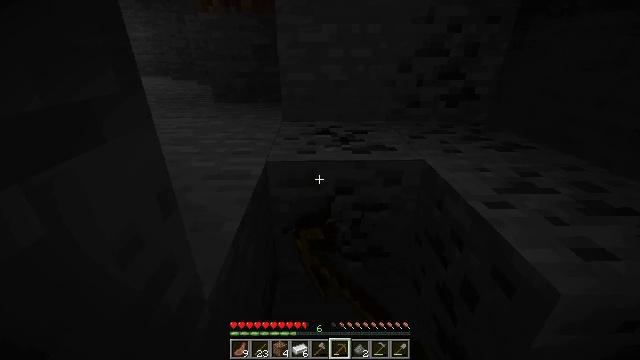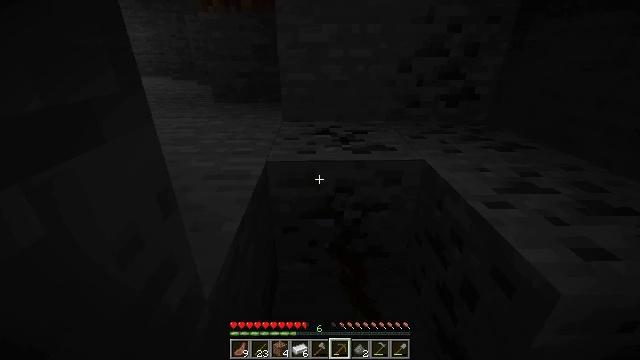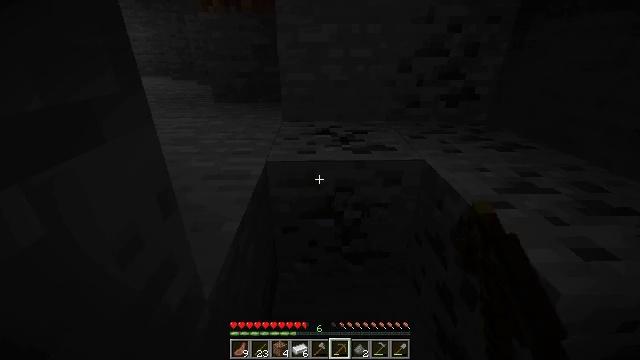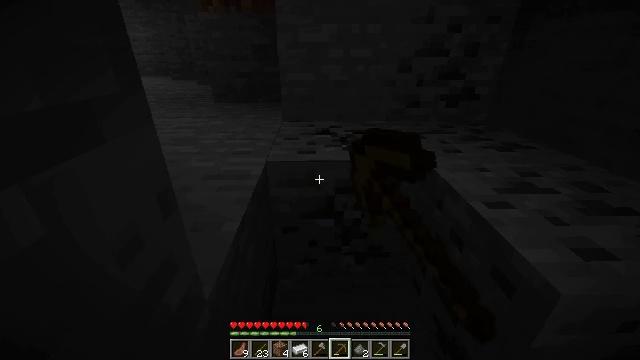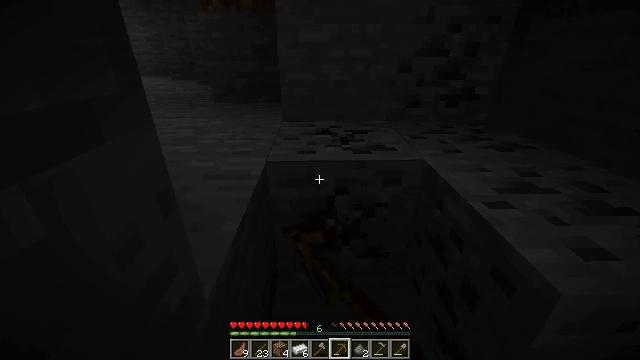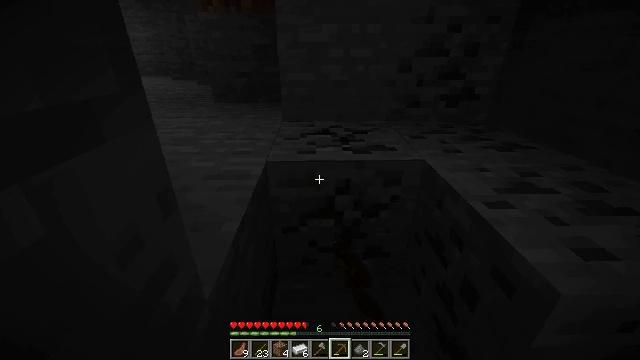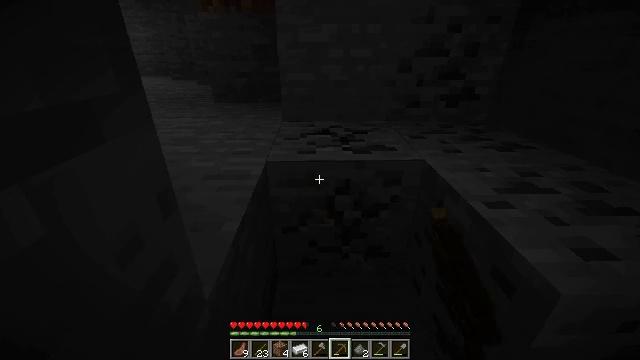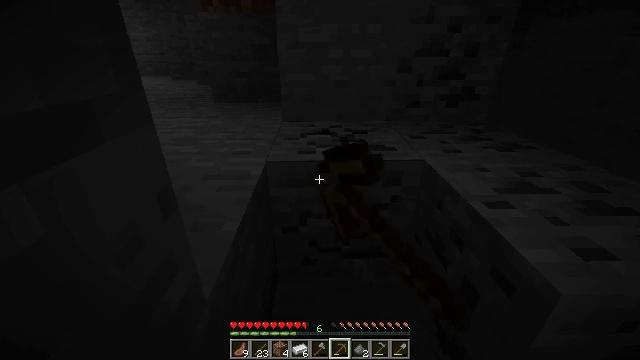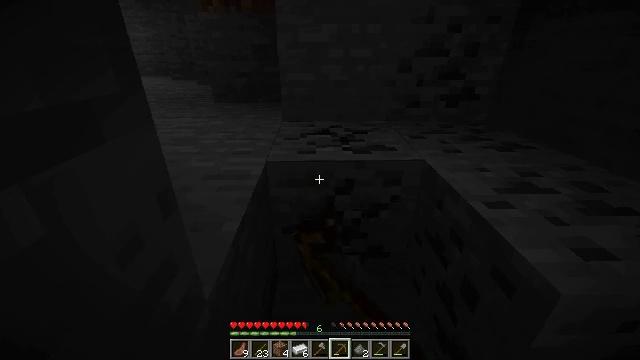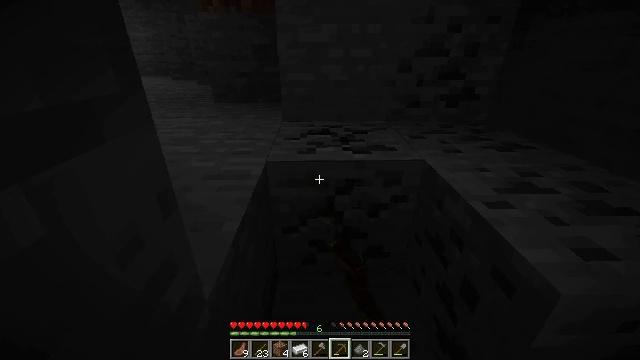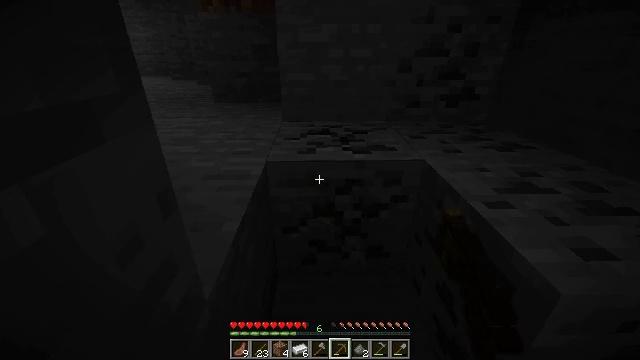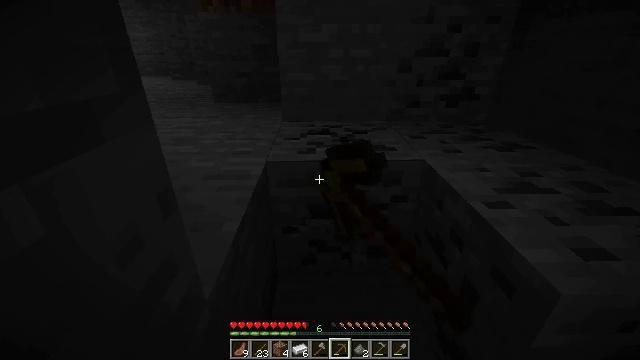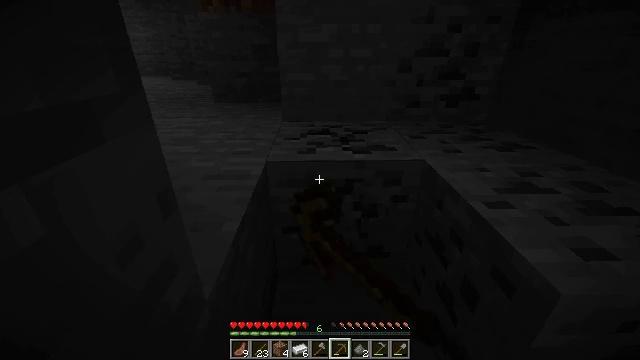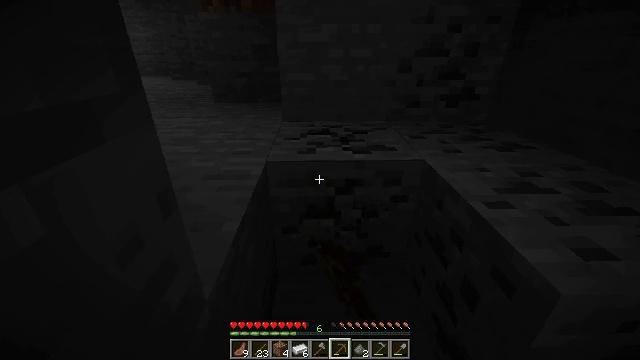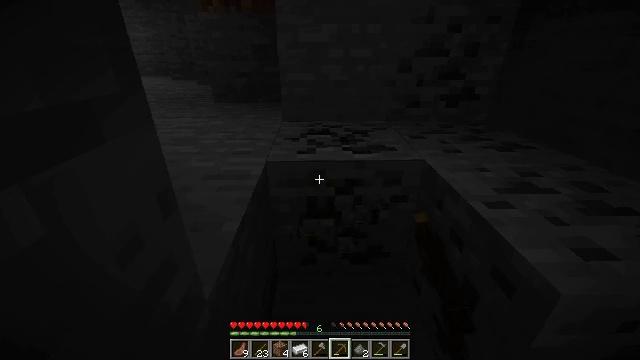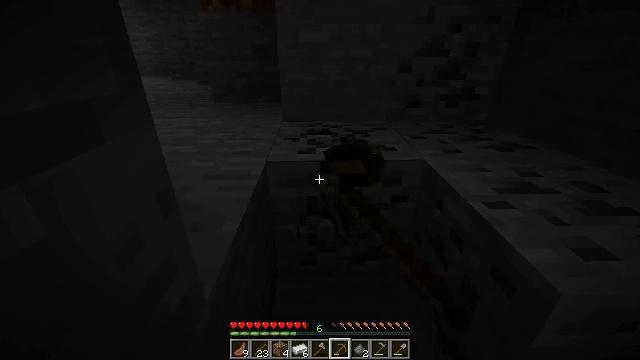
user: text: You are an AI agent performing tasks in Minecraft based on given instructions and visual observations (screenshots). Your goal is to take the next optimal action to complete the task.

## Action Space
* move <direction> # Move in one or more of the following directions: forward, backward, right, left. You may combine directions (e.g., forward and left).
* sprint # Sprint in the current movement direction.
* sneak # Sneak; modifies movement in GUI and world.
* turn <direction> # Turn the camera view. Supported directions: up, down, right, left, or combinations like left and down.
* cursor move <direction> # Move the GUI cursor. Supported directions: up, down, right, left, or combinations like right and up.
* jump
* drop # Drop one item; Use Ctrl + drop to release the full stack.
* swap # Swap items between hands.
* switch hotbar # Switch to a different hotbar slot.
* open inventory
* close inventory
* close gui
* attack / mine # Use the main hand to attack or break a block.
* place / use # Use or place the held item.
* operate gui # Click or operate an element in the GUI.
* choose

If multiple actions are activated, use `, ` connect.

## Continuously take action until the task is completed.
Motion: motion action
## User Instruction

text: Mine the coal ore underground.
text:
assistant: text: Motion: attack / mine
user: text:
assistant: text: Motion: attack / mine
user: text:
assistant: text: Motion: attack / mine
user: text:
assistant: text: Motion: attack / mine
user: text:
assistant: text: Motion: attack / mine
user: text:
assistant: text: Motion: attack / mine
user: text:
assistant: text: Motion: attack / mine
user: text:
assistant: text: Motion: attack / mine
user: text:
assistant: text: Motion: attack / mine
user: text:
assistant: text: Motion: attack / mine
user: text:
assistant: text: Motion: attack / mine
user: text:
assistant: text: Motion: attack / mine
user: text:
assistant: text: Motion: attack / mine
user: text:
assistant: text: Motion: attack / mine
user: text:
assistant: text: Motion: attack / mine
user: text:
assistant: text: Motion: attack / mine
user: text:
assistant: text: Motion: attack / mine
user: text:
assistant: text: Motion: attack / mine
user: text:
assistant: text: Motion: attack / mine
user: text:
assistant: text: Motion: attack / mine
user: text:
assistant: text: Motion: attack / mine
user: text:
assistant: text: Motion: attack / mine
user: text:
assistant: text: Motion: attack / mine
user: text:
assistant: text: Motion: attack / mine
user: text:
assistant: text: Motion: attack / mine
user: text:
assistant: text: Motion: attack / mine
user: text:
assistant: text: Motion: attack / mine
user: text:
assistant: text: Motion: attack / mine
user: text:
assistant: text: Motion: attack / mine
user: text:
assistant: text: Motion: turn right, attack / mine